Question: I have searched alot but found nothing on this issue.... :(
I have added a and two in a storyboard.
Every thing was working perfectly fine.
Now the Problem is both TableViews and CollectionView is automatically gets change their position & size and moved in storyboard's left upper corner.
Almost hide themselves.
When i drag them one by one and change layout / position, they again change their position and size when i select any other object(Button/Label) on storyboard.
Here is the Screen shoot i just take of my storyboard.
I have removed / deleted the storyboard and congifure it again from start but the problem is same :(
what is this all happening.... I don't know what to do here?

Please help me on this issue.
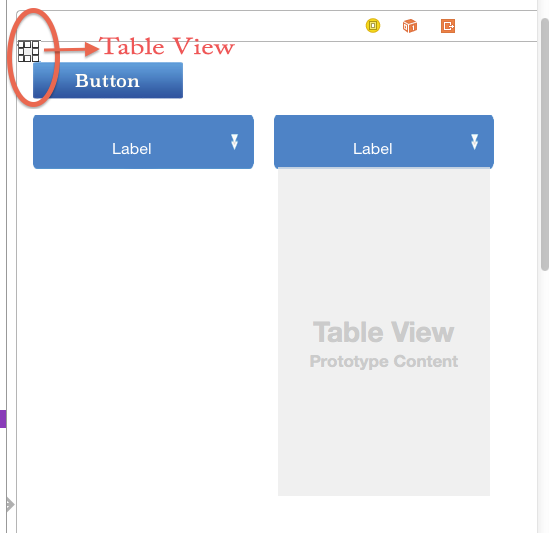
Answer: Haven't worked much with XCode version 6, but this issue maybe arising due to AutoLayout or the new view size properties introduced in Xcode 6 & above. Try disabling AutoLayout.